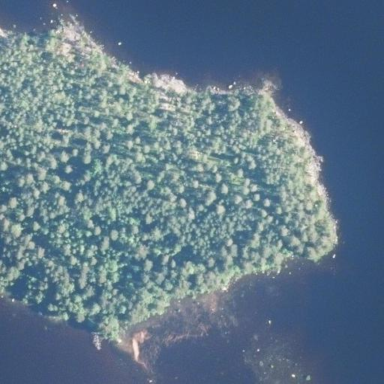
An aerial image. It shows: Islet.